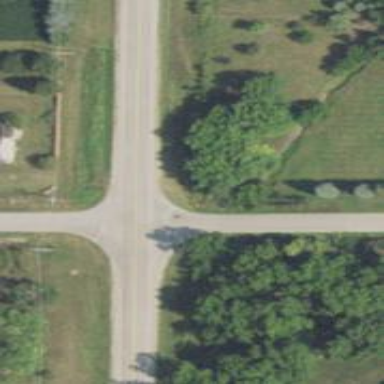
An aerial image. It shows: Stop road.